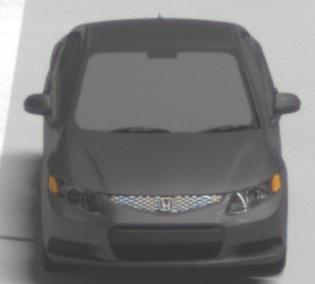
Make: Honda
Model: Civic Limousine 1.8
Detailed model: Civic (IX) Limousine
Model produced from: 2014/05
Model produced until: 2017/06
Doors: 4
Color: gray
Road condition: dry road
Daytime: not specified
Contrast: high contrast